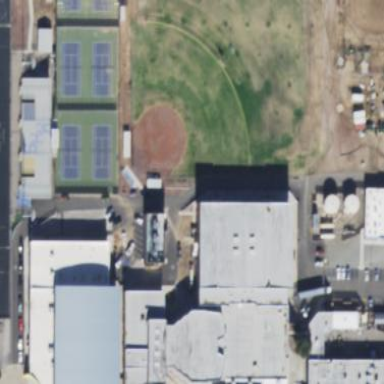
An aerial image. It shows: Softball pitch for leisure and sport activities.